Field crop: maize
Growth stage: 2
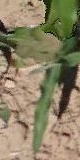
Species: maize